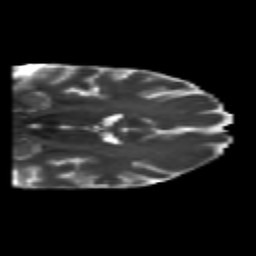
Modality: T2w
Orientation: coronal
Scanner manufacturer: siemens
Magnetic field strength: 3 T
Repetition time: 6.8 s
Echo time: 0.093 s